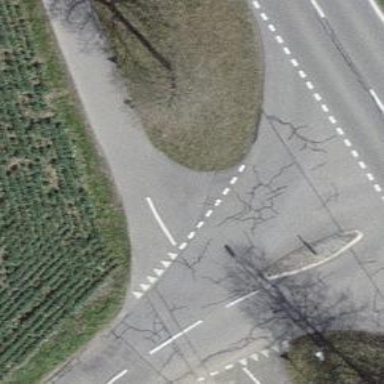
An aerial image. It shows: Road with "give way" sign.